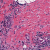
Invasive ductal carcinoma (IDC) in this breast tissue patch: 1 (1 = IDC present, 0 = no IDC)